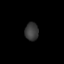
Tissue: lung
Cell type: Others
Senescence score: 0.1874
Nuclear area (px): 240
Mean DAPI intensity: 57.092